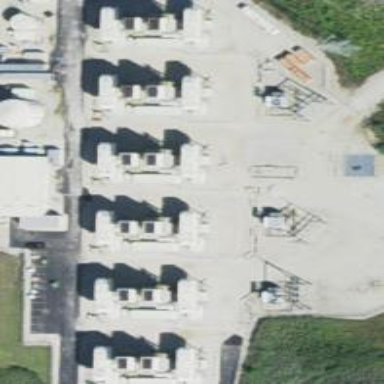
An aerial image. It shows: Gas turbine generator.